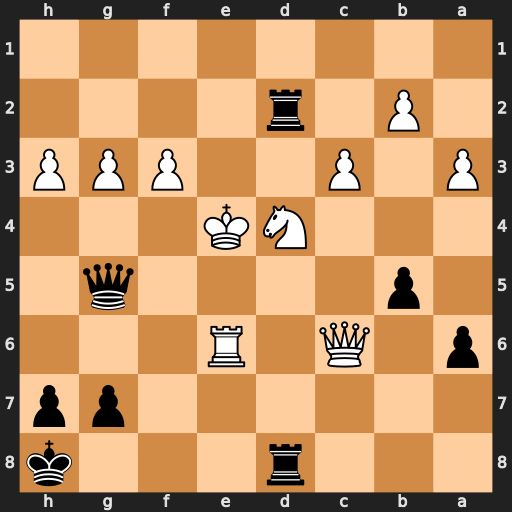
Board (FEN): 3r3k/6pp/p1Q1R3/1p4q1/3NK3/P1P2PPP/1P1r4/8
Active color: b
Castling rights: -
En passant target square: -
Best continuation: R8xd4+ cxd4 Re2+ Kd3 Qd2#